Question: '''
<label for="extras">Extras</label>
<select id='extras' class="form-control form-control-sm">
<option>None</option>
{% for ex in extra %}
<option>
<span>
<div>{{ ex.itemname }}</div>
<div style='float: right; font-weight: bold; color:green;'>${{ ex.smallcost }</div>
</span>
</option>
{% endfor %}
</select>
'''
I have applied some styling to the cost but it is not working, you can see in the image below.

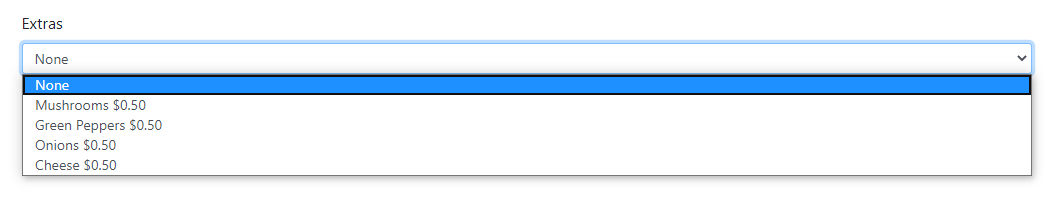
Answer: This is because '<option>' tags <URL>.
If you want to style your '<option>'s, your best option is creating your own custom select box. (See <URL>